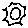
Label: sun